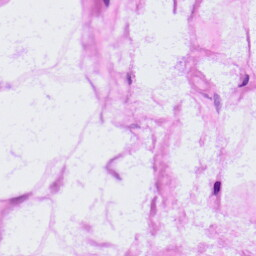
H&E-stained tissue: LymphNode